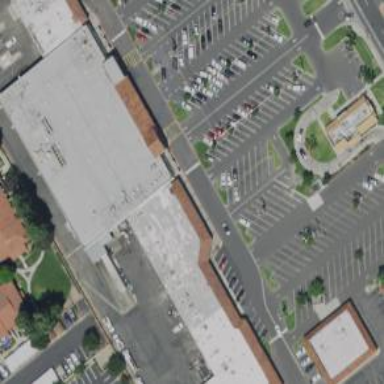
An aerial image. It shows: Supermarket building.